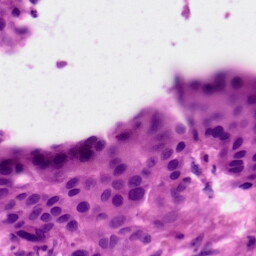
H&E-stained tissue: Skin